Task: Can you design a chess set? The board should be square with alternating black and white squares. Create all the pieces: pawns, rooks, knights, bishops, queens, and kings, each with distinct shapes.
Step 2381:
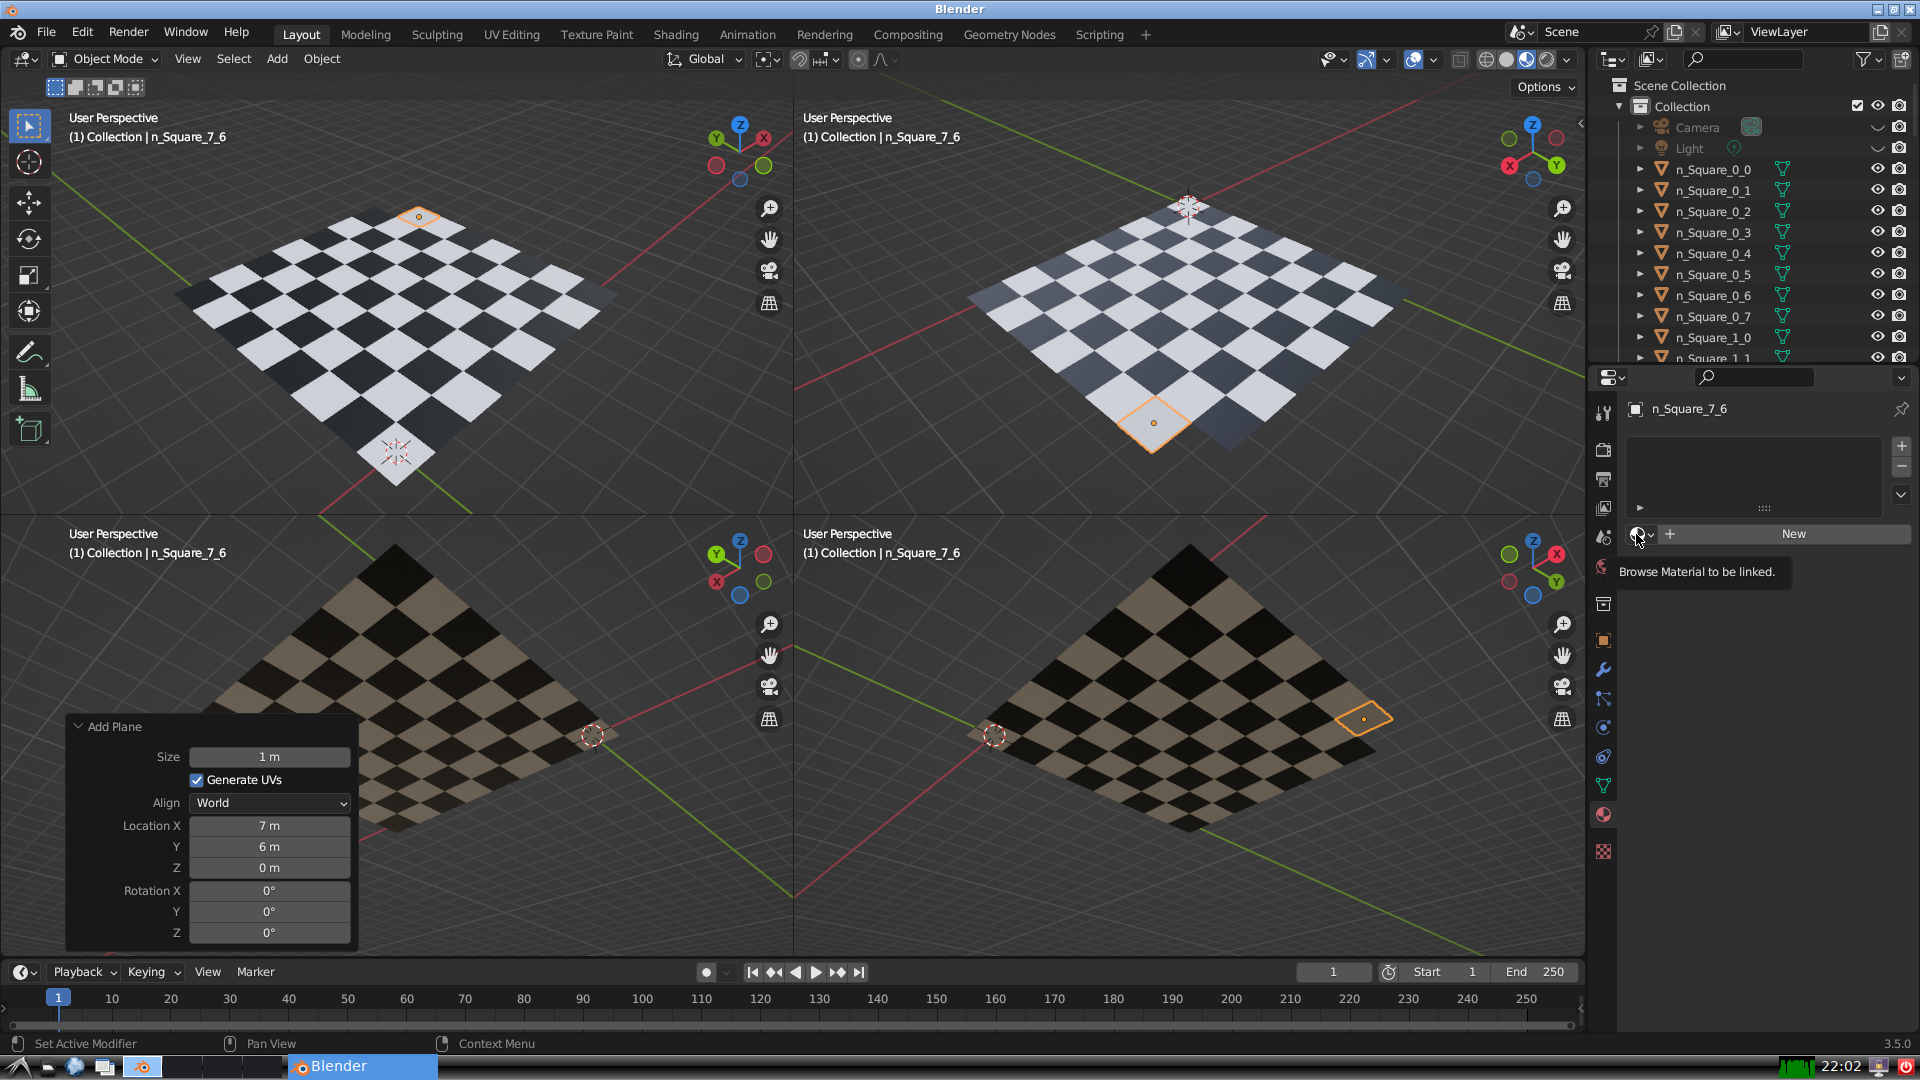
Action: click: no